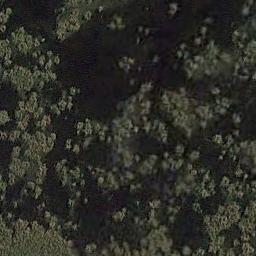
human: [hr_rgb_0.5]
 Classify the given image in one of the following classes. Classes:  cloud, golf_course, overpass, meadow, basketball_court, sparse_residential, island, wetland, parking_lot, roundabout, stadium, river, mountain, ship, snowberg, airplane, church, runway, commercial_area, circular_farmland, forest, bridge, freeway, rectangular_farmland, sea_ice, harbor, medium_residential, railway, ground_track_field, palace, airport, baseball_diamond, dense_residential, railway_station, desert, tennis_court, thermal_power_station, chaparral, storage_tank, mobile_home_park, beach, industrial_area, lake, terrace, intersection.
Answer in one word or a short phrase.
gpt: wetland